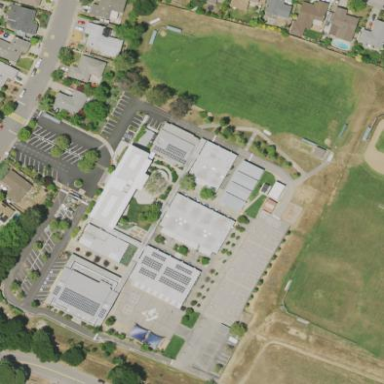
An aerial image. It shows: School.